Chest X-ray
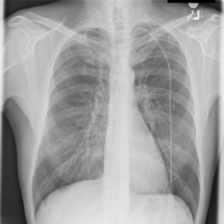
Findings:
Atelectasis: negative
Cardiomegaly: negative
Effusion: negative
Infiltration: negative
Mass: negative
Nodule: negative
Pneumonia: negative
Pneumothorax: negative
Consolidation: negative
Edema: negative
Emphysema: negative
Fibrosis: negative
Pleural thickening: negative
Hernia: negative